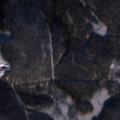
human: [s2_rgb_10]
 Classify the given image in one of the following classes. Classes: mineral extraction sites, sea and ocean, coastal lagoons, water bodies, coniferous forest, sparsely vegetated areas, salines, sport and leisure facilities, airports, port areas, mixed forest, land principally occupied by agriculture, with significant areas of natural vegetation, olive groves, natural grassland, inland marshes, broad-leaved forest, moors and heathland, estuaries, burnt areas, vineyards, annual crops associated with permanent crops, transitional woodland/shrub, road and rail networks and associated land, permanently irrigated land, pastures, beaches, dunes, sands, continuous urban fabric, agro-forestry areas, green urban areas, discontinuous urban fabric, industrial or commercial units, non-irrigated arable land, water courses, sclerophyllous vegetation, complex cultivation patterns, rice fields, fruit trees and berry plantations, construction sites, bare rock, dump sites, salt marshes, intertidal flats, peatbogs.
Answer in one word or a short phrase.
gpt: coniferous forest, mixed forest